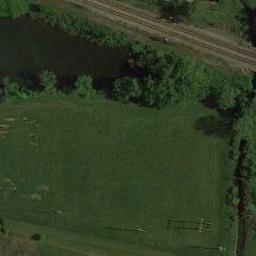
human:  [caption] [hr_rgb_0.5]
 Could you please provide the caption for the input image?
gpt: This meadow has dense grasses, Some trees and a lake and a railway is next to the meadow .

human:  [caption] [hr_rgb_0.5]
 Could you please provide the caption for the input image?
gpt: There are many green trees and a road on the green grass .

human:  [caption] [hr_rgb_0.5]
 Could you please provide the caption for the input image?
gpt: The entire image is dominated by grass .

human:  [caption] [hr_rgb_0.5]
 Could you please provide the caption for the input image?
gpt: There are many trees on the meadow .

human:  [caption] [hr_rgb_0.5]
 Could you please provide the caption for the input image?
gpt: There are some green trees and a lake beside the meadow .